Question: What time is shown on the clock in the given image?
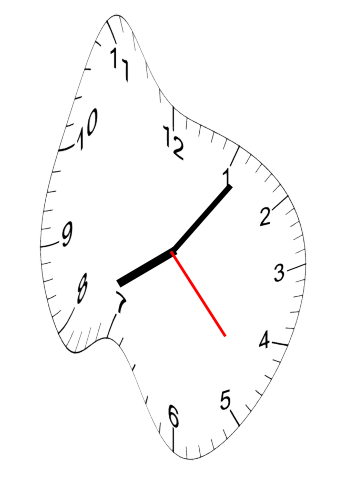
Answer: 08:06:23